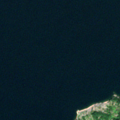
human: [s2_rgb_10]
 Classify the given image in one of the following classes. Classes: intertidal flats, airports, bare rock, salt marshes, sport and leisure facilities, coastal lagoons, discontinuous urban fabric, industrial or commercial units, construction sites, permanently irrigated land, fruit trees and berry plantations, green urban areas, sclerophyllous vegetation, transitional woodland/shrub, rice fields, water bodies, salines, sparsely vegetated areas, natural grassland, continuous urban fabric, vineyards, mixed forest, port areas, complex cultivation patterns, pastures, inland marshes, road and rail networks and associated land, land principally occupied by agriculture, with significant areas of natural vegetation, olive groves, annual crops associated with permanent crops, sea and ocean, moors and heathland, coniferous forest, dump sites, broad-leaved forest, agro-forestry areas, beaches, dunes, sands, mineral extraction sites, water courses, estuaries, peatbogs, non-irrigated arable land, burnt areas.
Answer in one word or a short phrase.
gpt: broad-leaved forest, sea and ocean